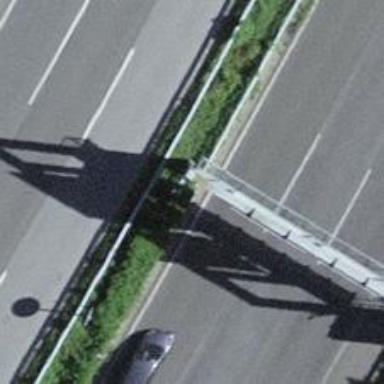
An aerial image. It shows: Gantry structure.